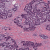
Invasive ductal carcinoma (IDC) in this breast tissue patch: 1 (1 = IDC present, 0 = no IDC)